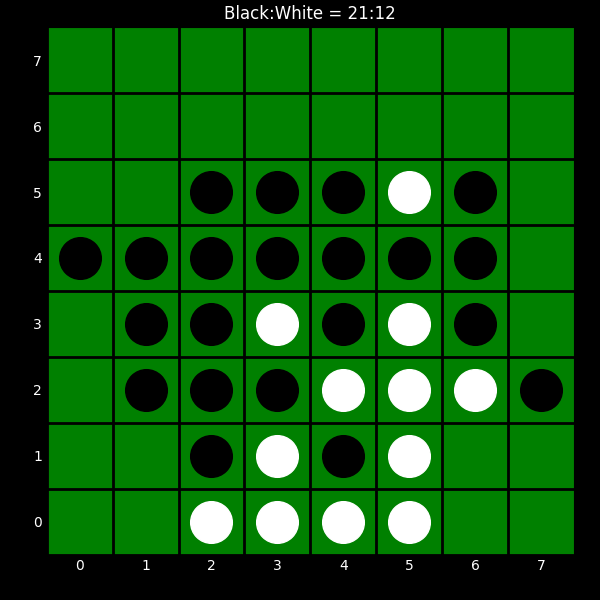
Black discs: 21
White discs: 12